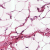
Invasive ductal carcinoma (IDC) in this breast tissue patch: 0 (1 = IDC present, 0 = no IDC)